Question: As example this page <URL>. You can see a forumlar. Now I create on my page a formular like this:

And if I enter something (name of a person, phone number, ...), I want get the result of the other page, on my page? Can I do this without database access from the other page?
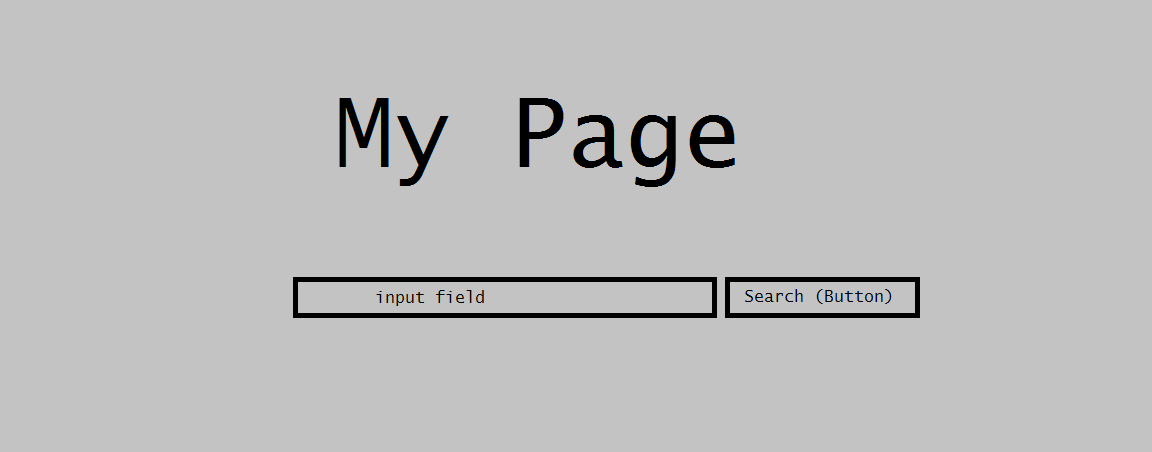
Answer: Accoringly to <URL> its not possible. If there is no API provided for that service you can only display an iframe or redirect to the search results with given search parameters.